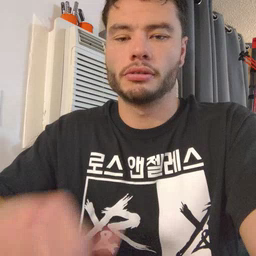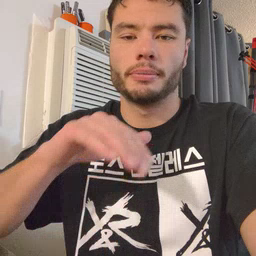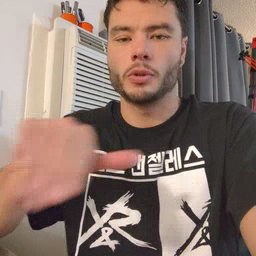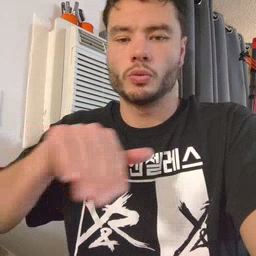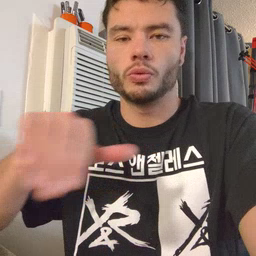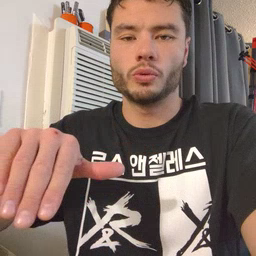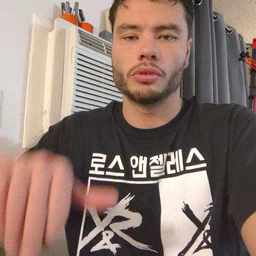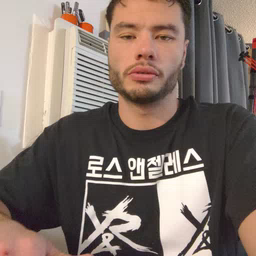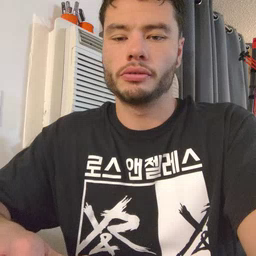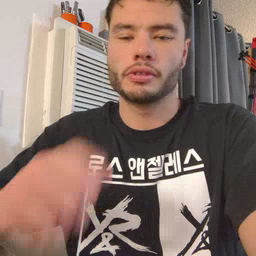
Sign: pool